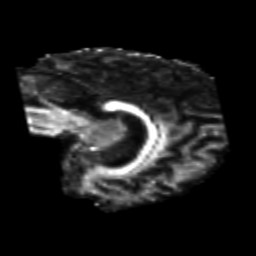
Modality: FA
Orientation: sagittal
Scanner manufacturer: siemens
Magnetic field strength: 3 T
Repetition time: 6.8 s
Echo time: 0.093 s